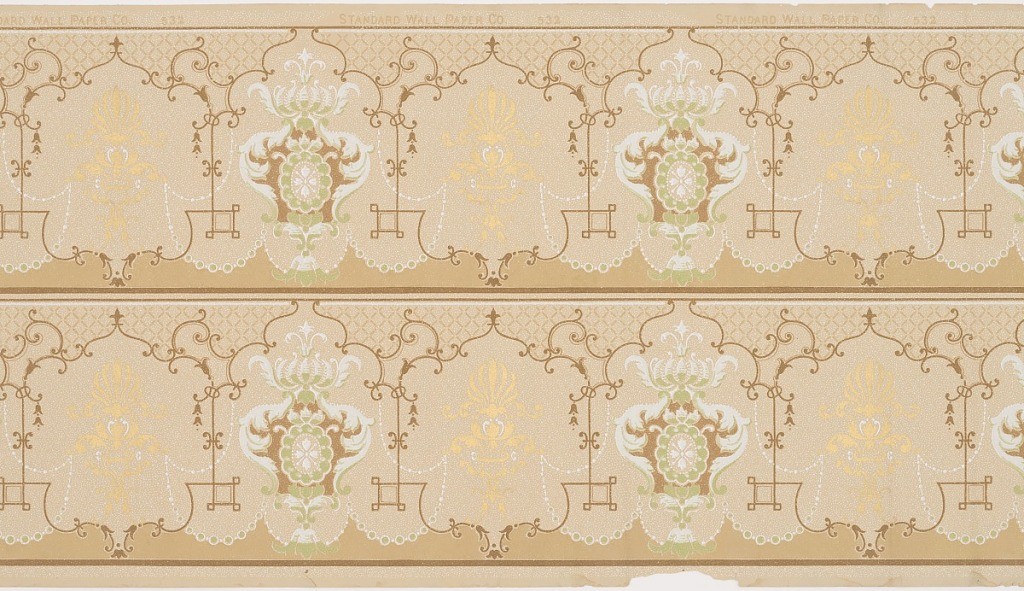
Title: Frieze
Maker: Standard Wall-Paper Company, Standard Wall-Paper Company, Sandy Hill, New York
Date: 1905–1915
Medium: Machine-printed paper
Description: Foliate scroll medallion alternating with metallic gold anthemia medallion. Scalloped band along bottom edge. Printed in green, brown, white and metallic gold on tan ground.